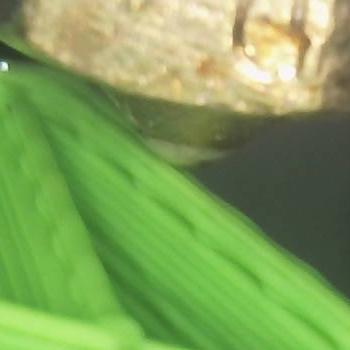
Flow rate: 49%